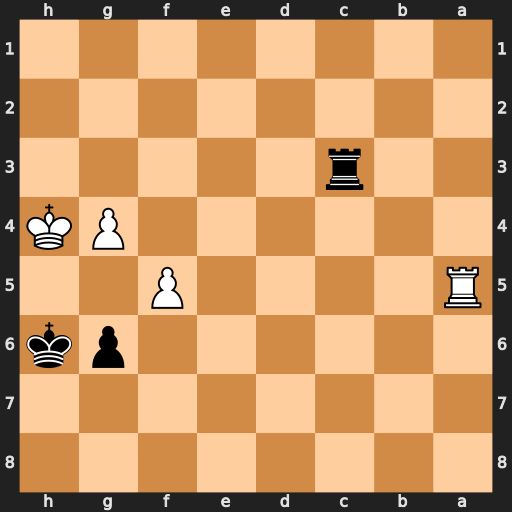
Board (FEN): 8/8/6pk/R4P2/6PK/2r5/8/8
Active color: b
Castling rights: -
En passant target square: -
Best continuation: g5#